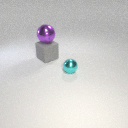
small cyan metal sphere to the right of large gray rubber cube